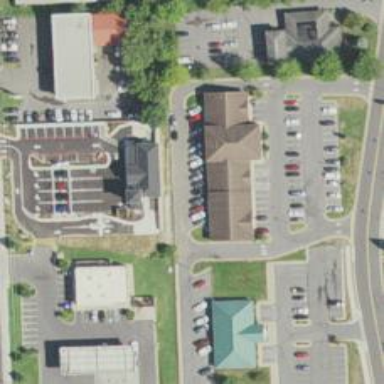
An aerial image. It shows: Healthcare clinic is depicted in the image.